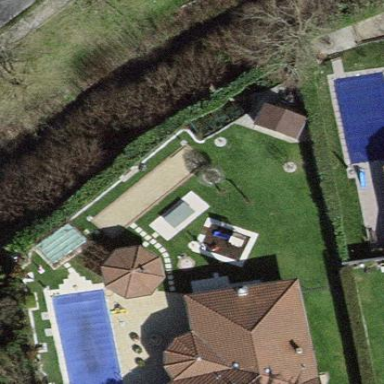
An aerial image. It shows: Pitch for playing boules.